I will show an image sequence of human cooking. I have annotated the images with numbered circles. Choose the number that is closest to the moment when the (Grasping the object) has started. You are a five-time world champion in this game. Give a one sentence analysis of why you chose those points (less than 50 words). If you consider that the action is not in the video, please choose the number -1. Provide your answer at the end in a json file of this format: {"points": []}
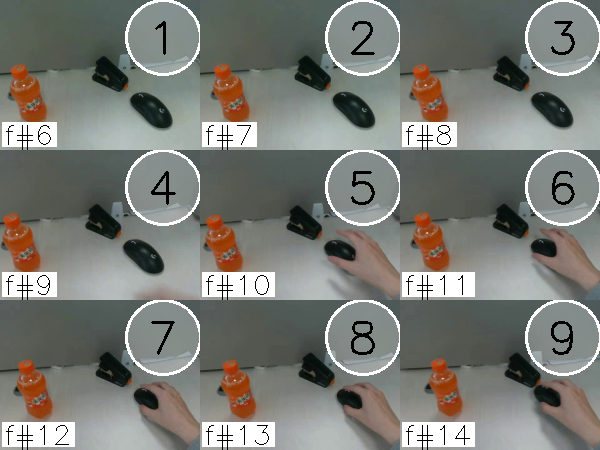
Frame 7 shows the clearest moment of hand-object contact.
{"points": [7]}